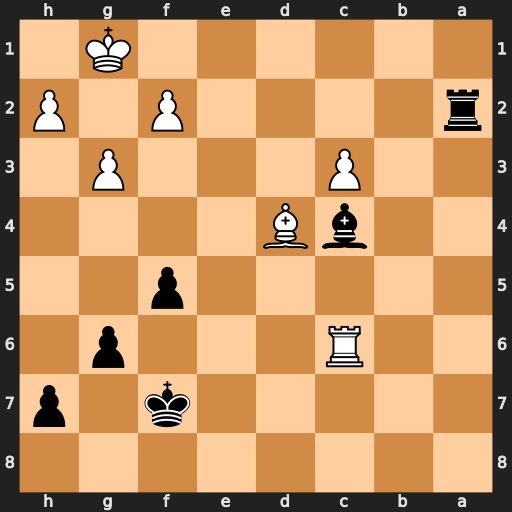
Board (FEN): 8/5k1p/2R3p1/5p2/2bB4/2P3P1/r4P1P/6K1
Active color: b
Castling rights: -
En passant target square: -
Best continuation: Ra1+ Kg2 Bd5+ Kh3 Bxc6